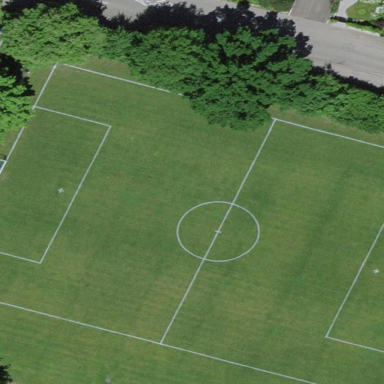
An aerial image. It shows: Soccer pitch with grass surface for leisure land.